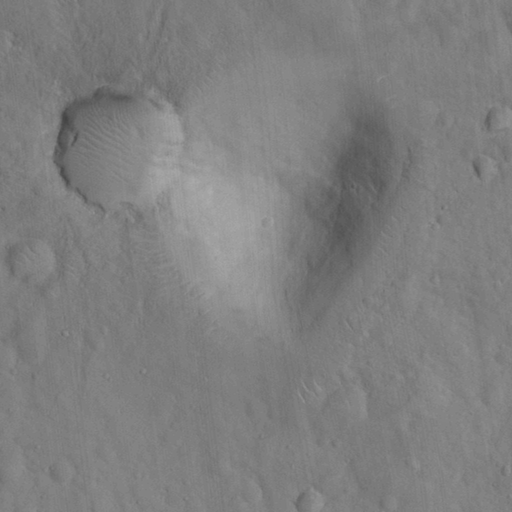
Objects detected: cone